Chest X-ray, PA view. Patient: 44 years old, sex M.
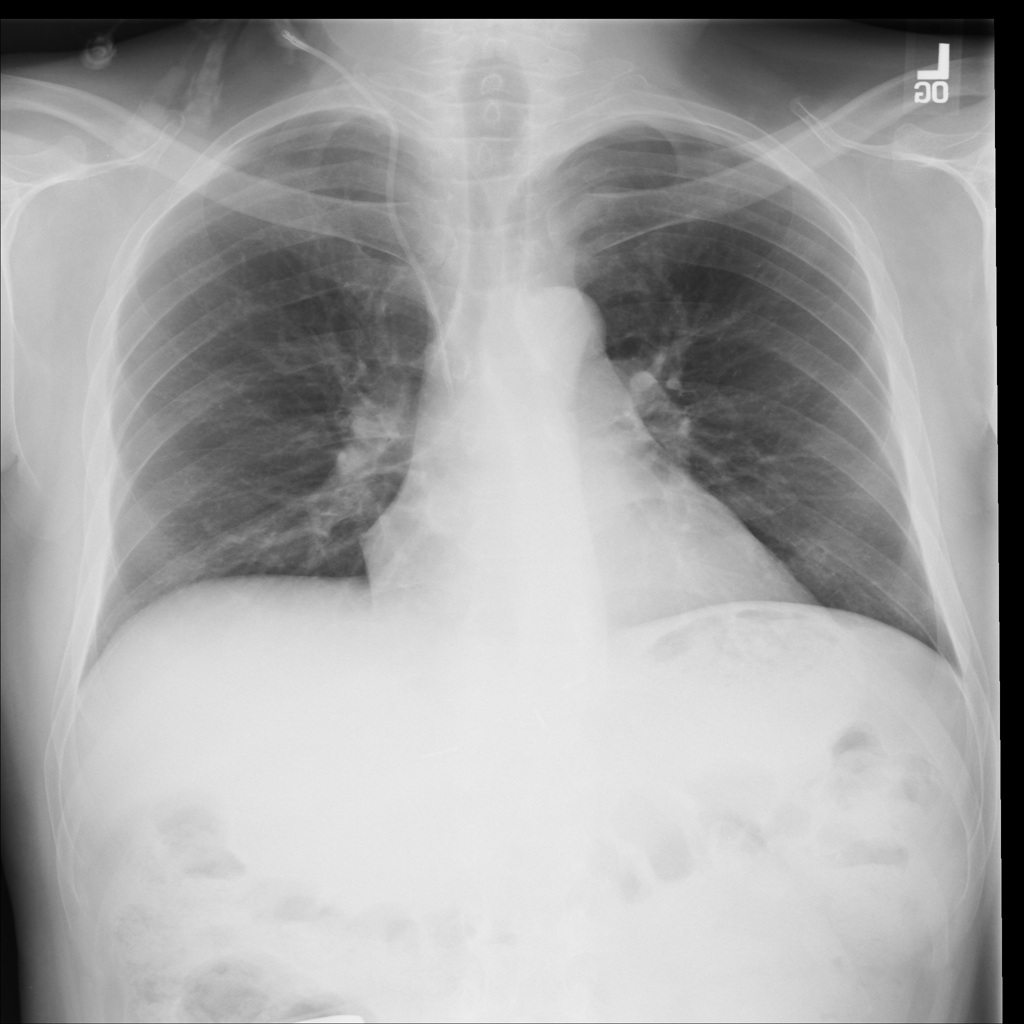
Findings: No Finding